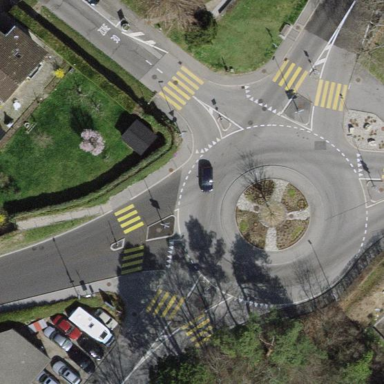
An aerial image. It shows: Secondary road around roundabout.